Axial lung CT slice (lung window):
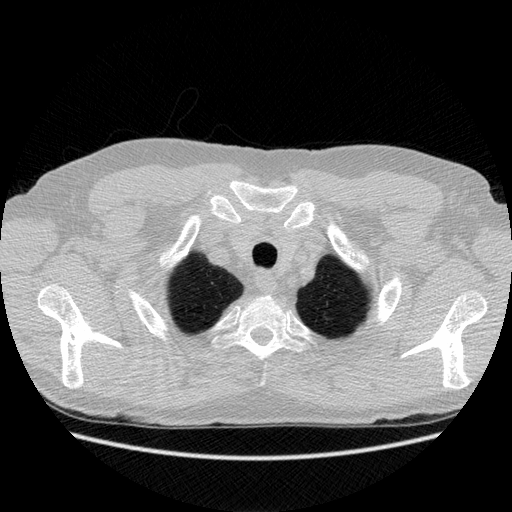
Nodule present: no